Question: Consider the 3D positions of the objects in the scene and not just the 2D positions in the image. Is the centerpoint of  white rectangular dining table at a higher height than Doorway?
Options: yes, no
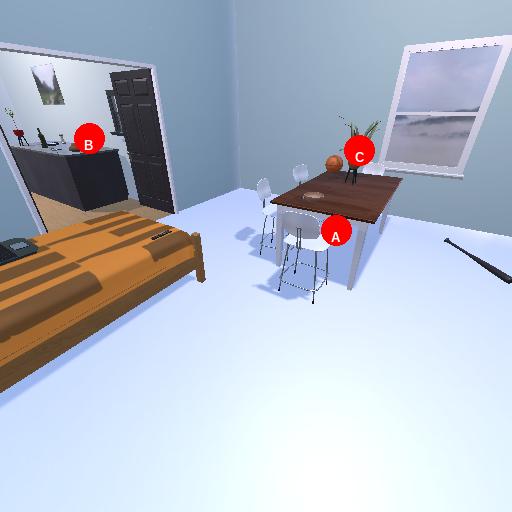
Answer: yes